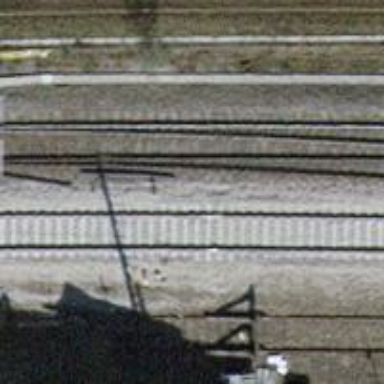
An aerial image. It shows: Single-track railway with electrified contact lines.